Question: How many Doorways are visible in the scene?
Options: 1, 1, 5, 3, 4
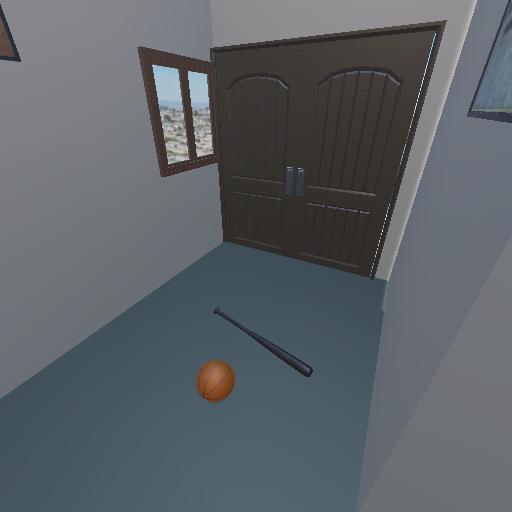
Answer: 1